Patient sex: M
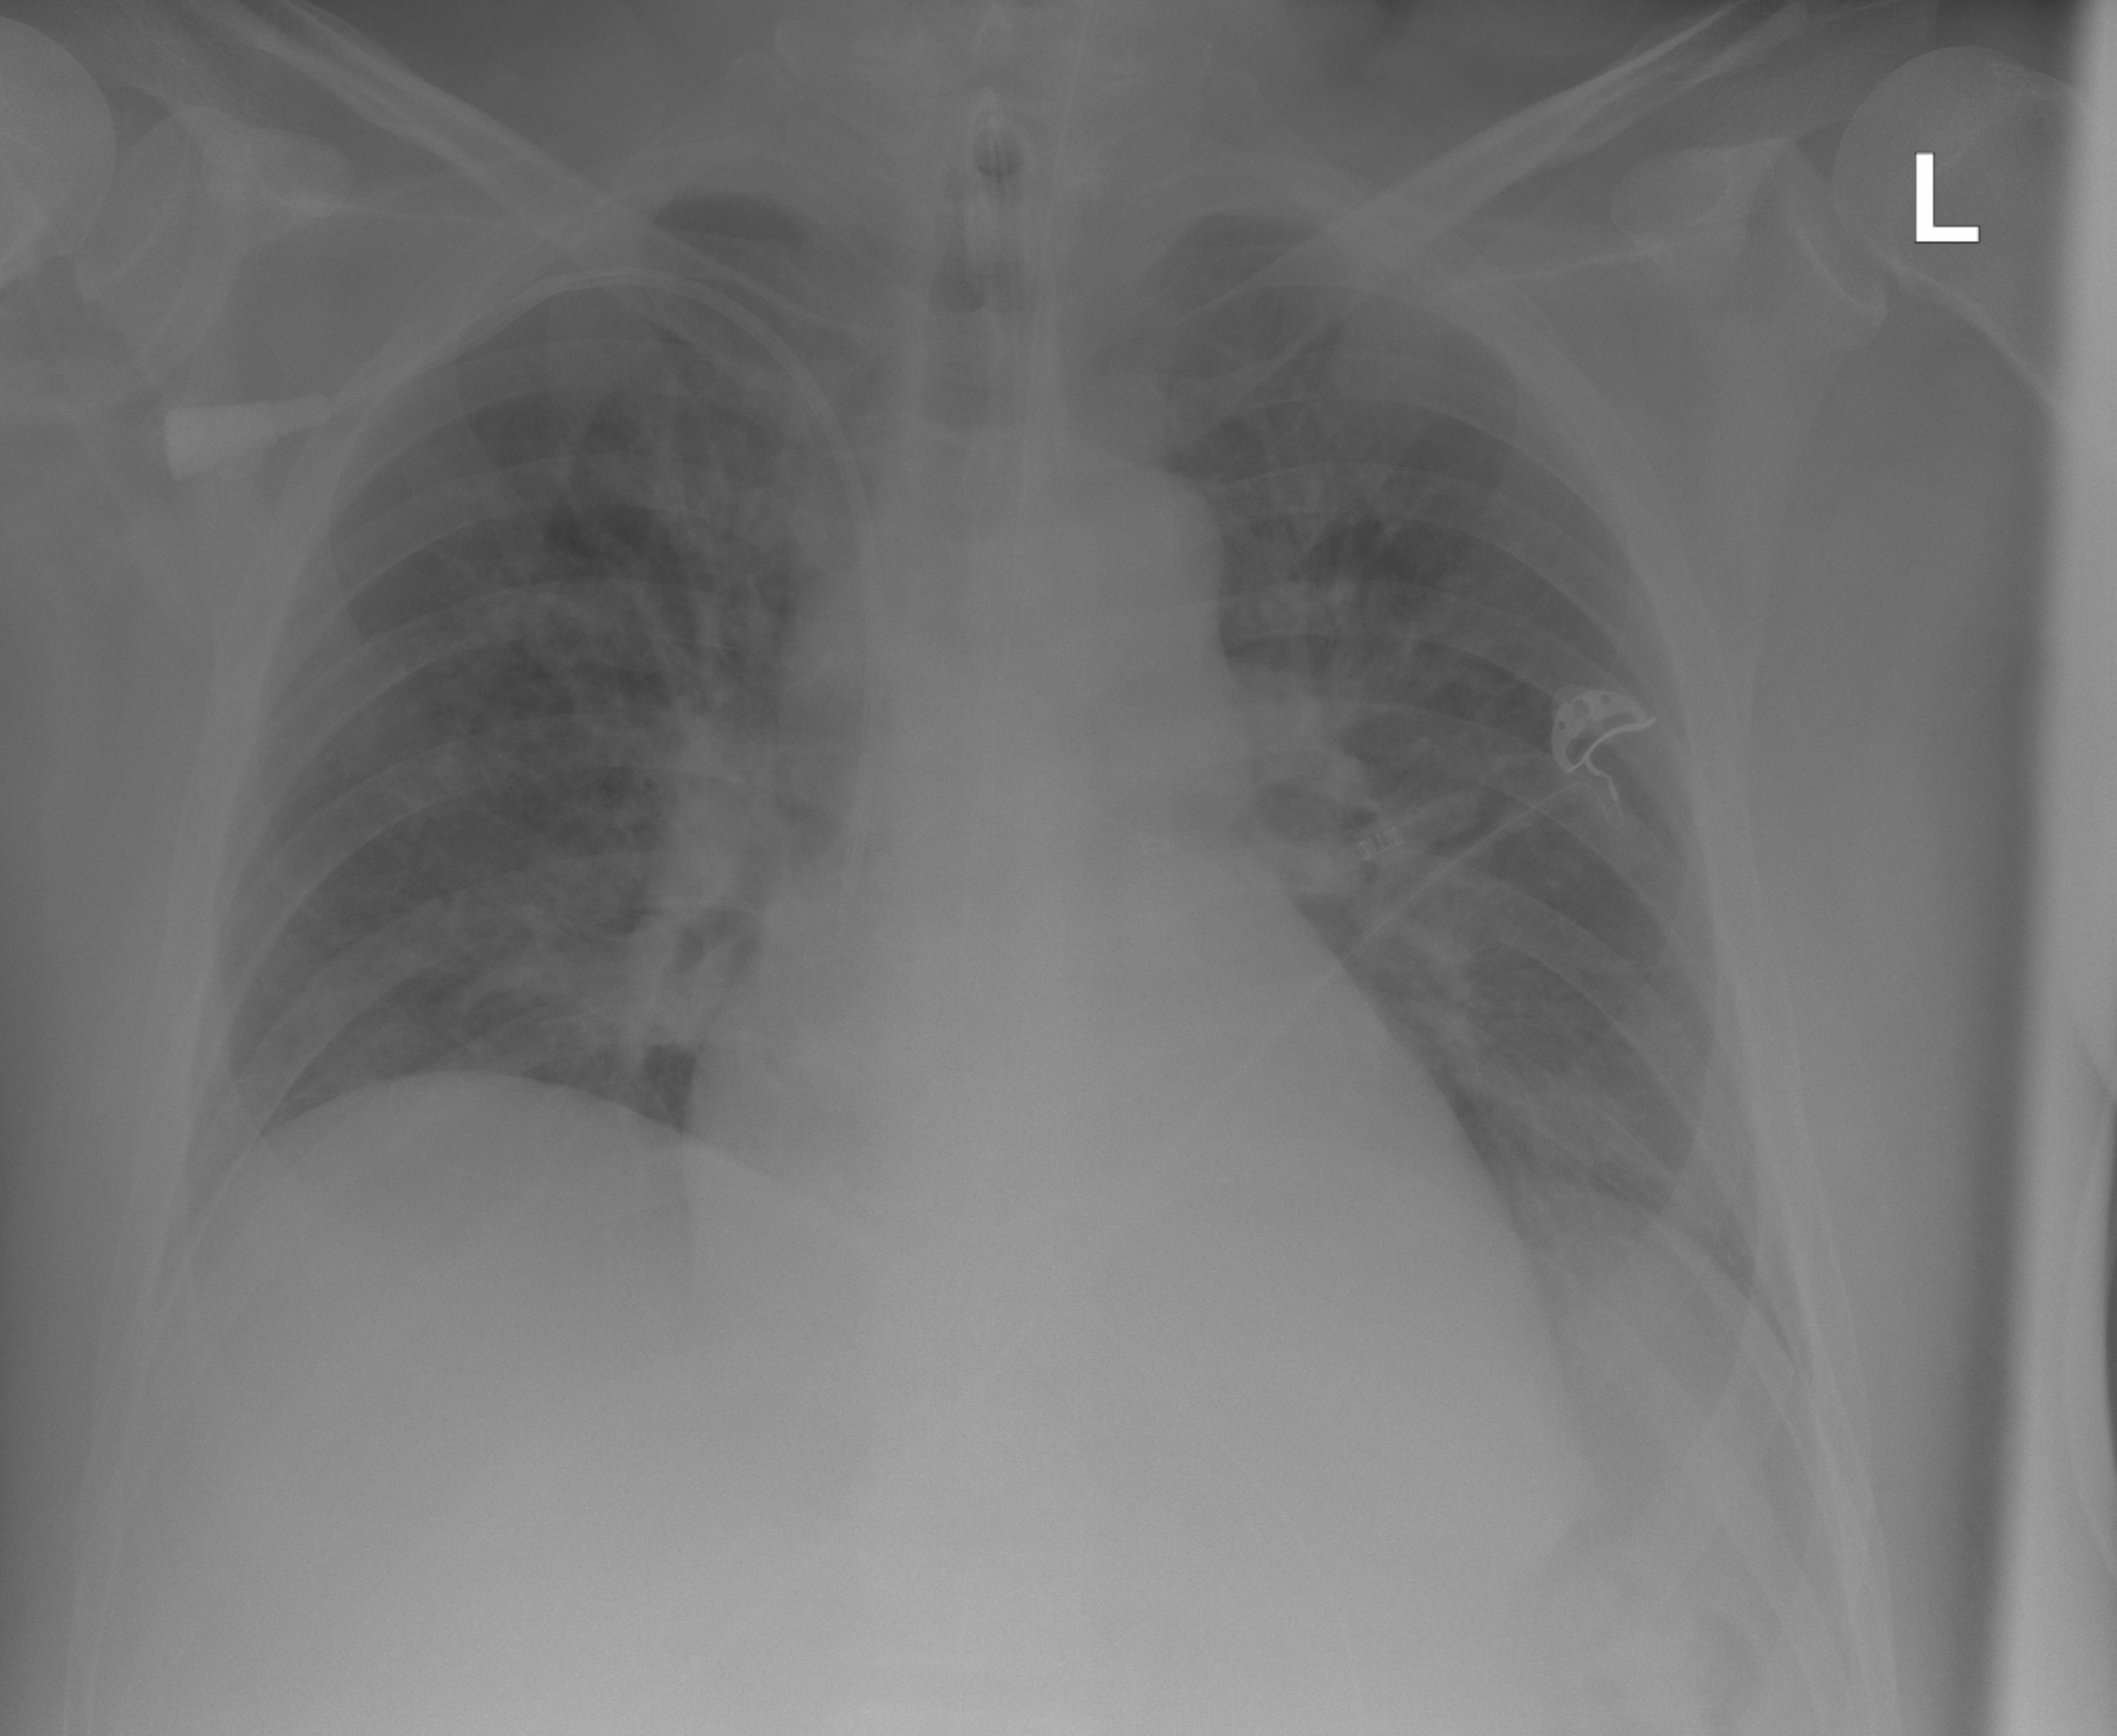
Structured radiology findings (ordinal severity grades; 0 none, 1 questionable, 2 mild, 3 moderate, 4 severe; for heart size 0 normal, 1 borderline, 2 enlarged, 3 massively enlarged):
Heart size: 2
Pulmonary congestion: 1
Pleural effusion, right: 0
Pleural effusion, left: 0
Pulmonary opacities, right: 0
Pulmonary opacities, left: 0
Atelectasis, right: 2
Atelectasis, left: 2